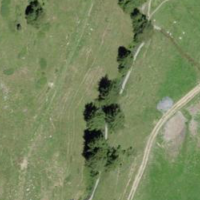
EUNIS habitat code: 23
Species observed at this site:
Pimpinella major
Caltha palustris